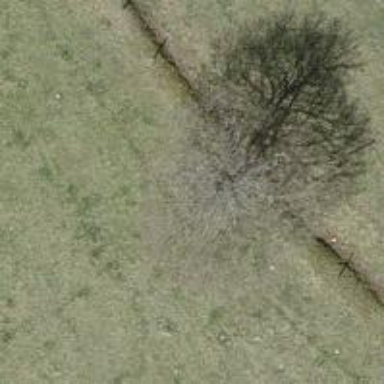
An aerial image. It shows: Single tag "natural: tree."